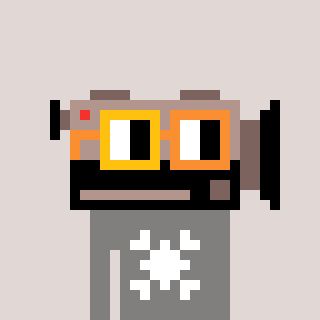
a pixel art character with square yellow and orange glasses, a camcorder-shaped head and a bluegrey-colored body on a warm background